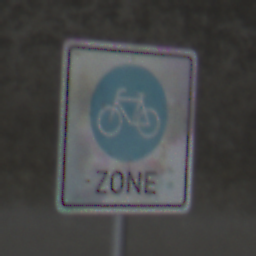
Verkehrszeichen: BeginnFahrradzone
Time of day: Midday
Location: Outdoor (Suburban)
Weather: Overcast
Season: NotSpecified
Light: Natural